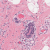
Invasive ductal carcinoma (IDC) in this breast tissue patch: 1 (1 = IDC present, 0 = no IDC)